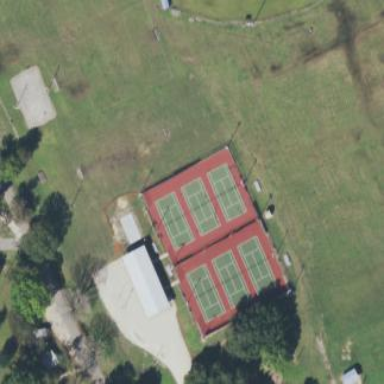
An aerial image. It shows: Tennis court in leisure pitch.